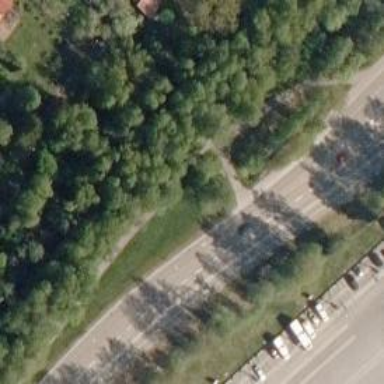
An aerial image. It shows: Asphalt cycleway.